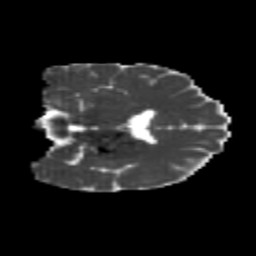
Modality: MD
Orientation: coronal
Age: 23
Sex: female
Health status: healthy
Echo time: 0.074 s